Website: apple
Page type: payment
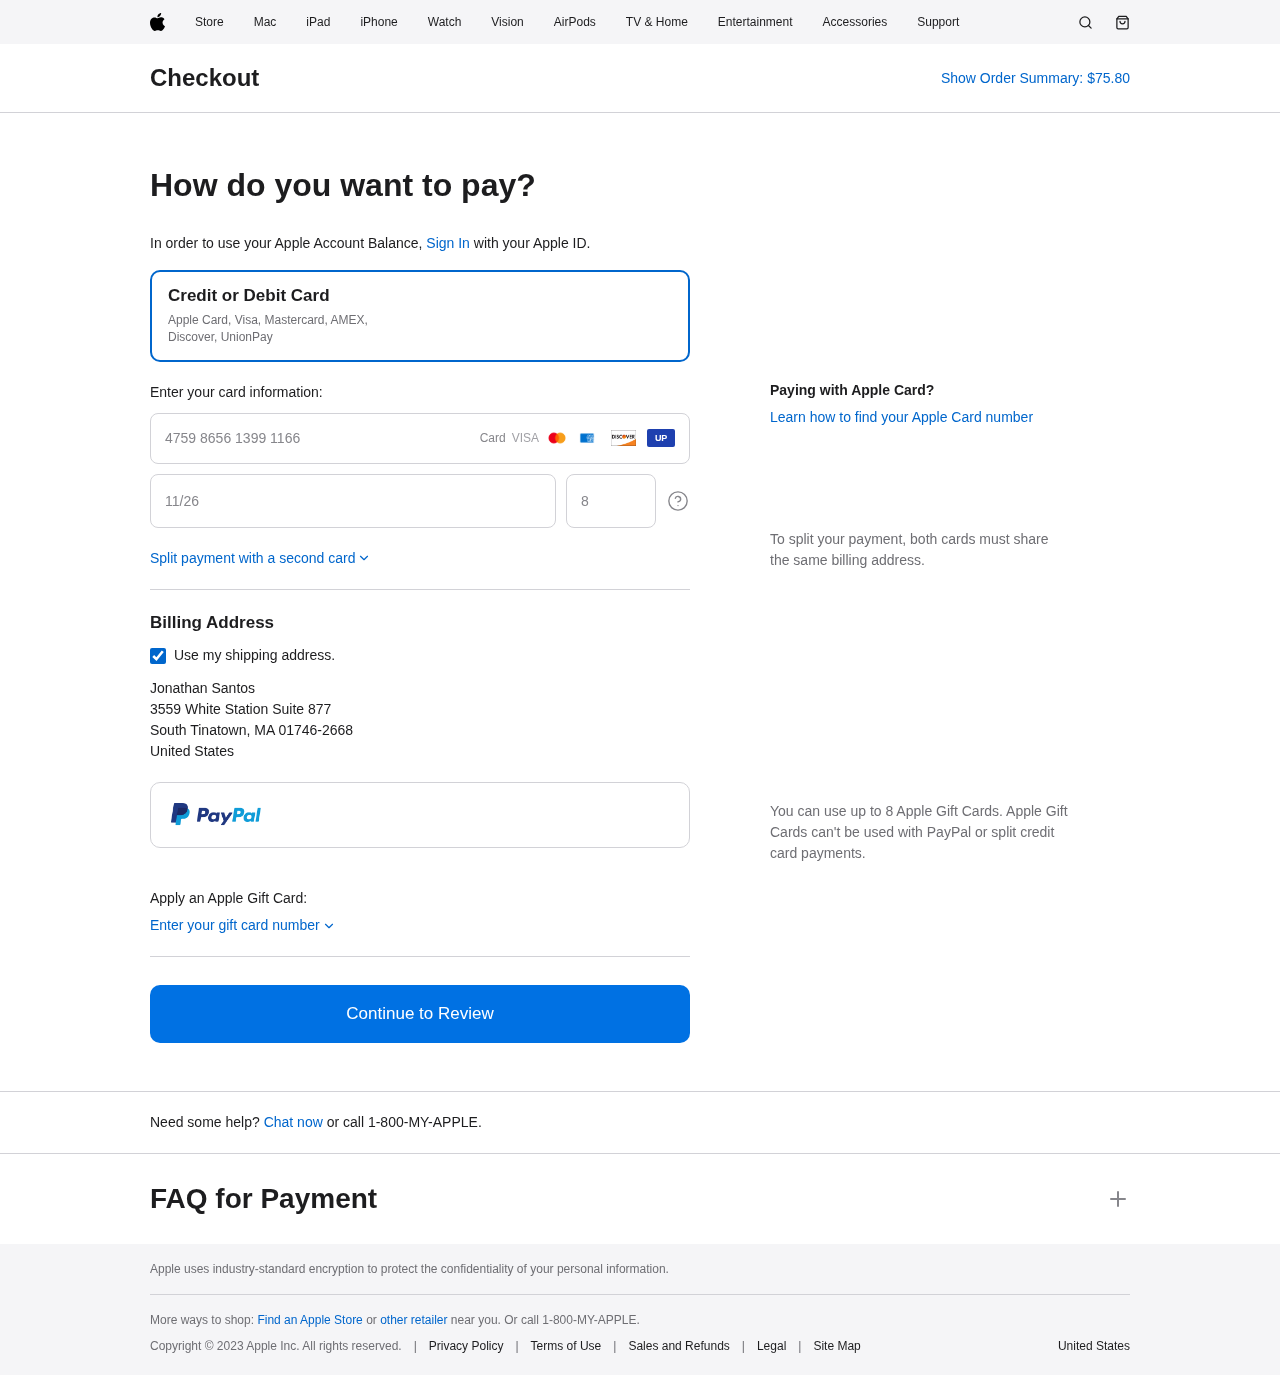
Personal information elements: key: PII_CARD_CVV
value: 856
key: PII_CARD_EXPIRY
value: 11/26
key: PII_CARD_NUMBER
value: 4759 8656 1399 1166
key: PII_COUNTRY
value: United States
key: PII_FULLNAME
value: Jonathan Santos
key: PII_STREET
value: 3559 White Station Suite 877
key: PII_CITY_STATE_ZIP
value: South Tinatown, MA 01746-2668
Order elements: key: ORDER_TOTAL
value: $75.80